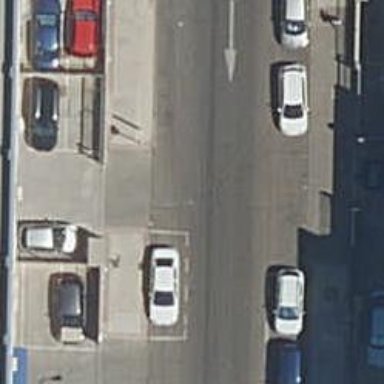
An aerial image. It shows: Public transport stop position.